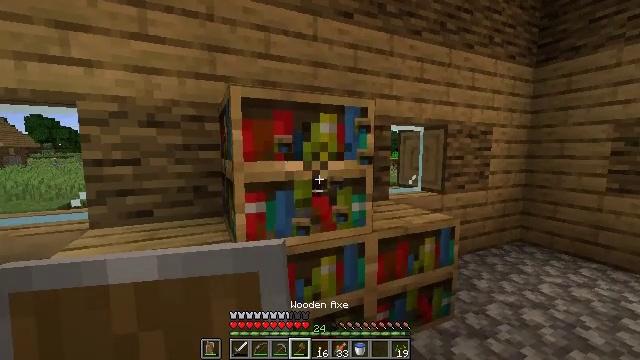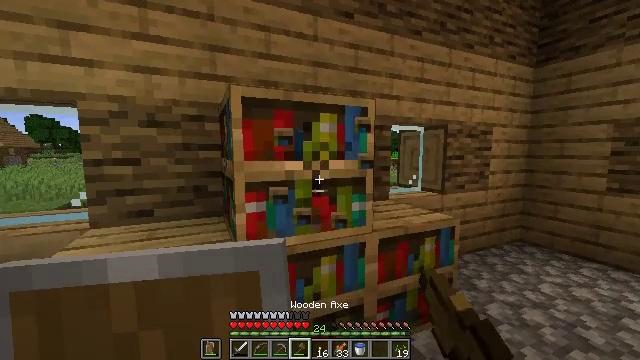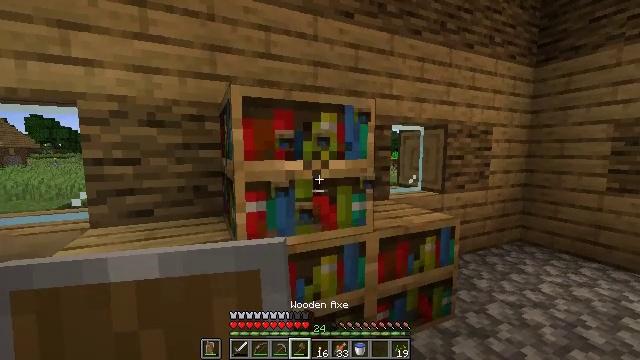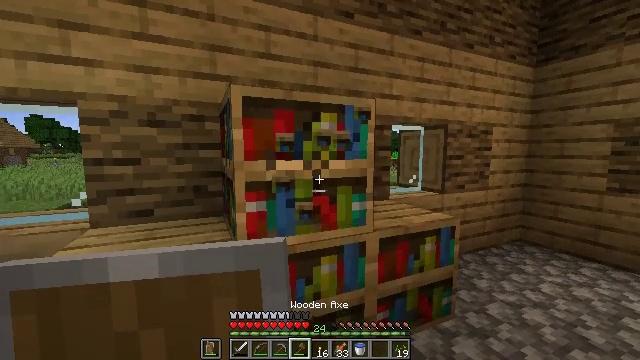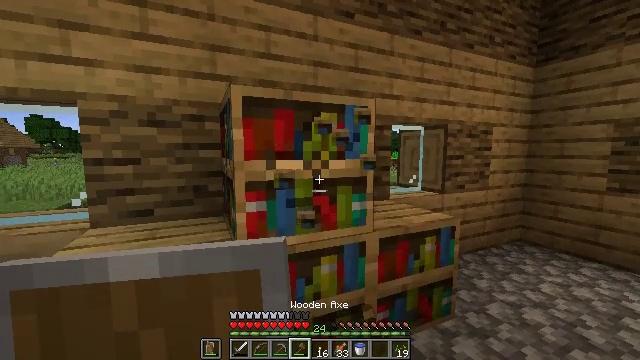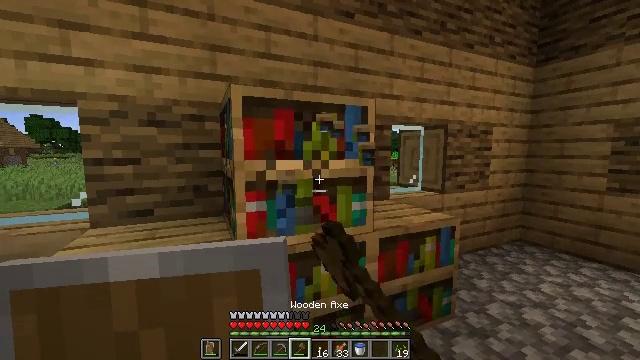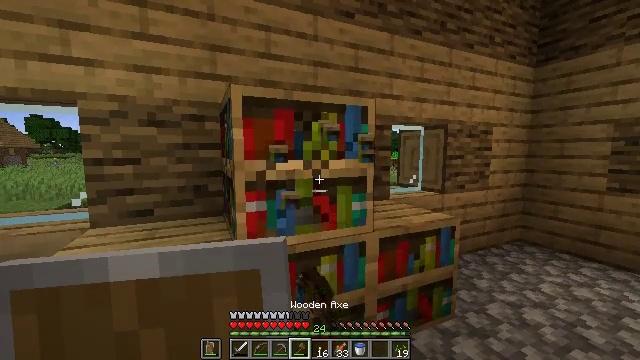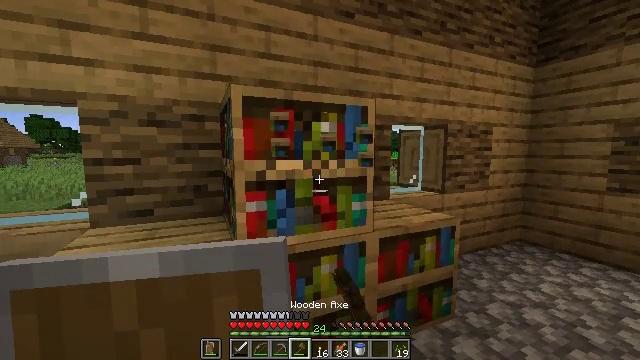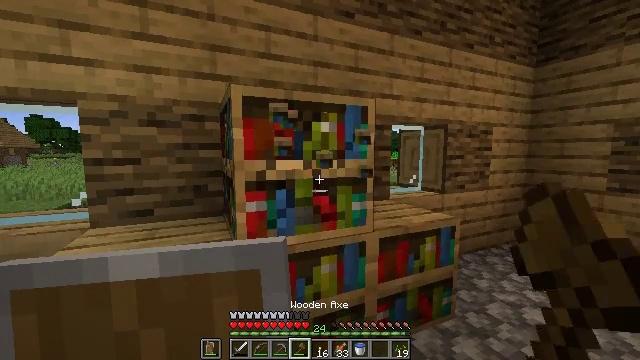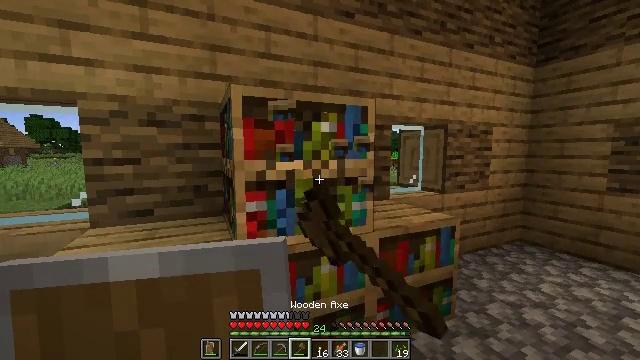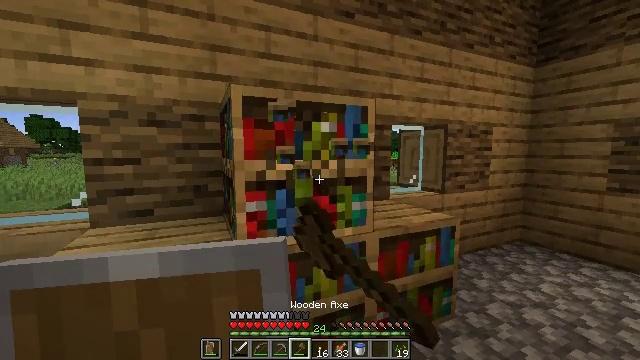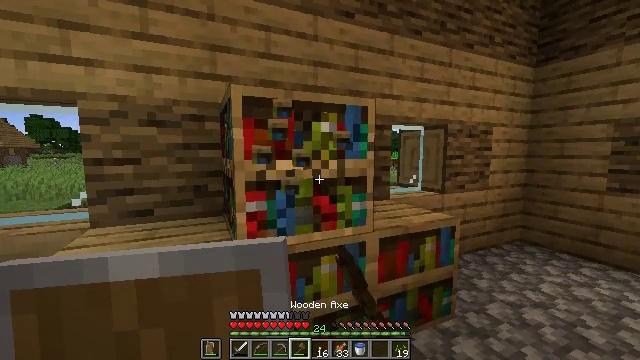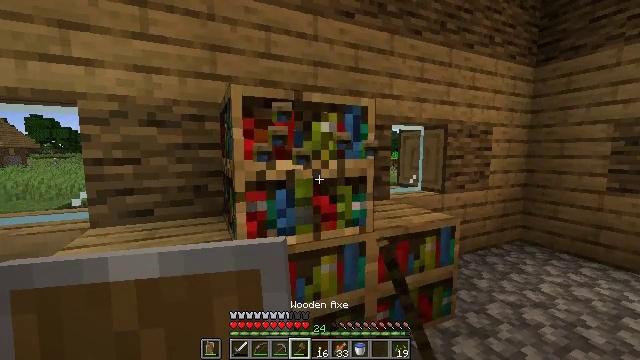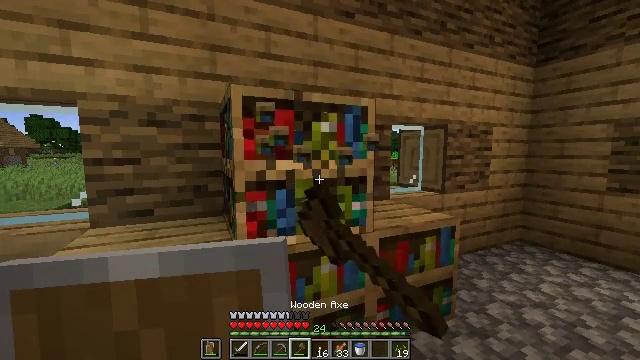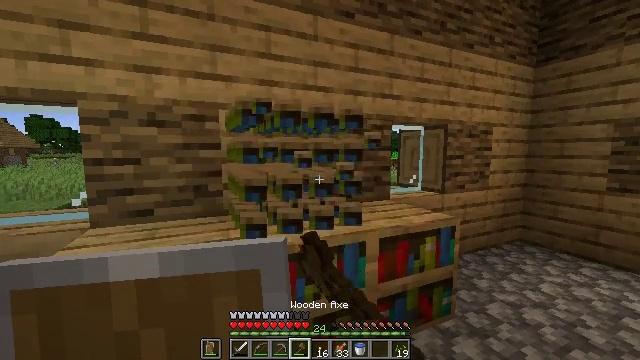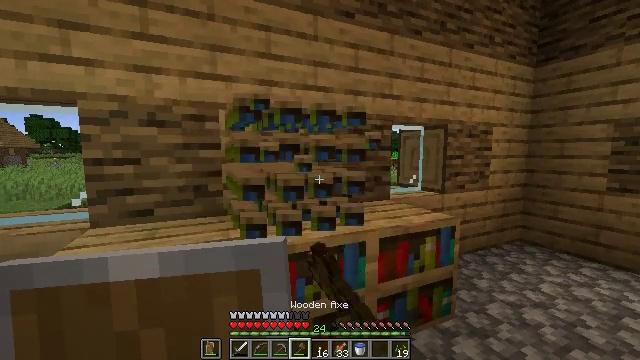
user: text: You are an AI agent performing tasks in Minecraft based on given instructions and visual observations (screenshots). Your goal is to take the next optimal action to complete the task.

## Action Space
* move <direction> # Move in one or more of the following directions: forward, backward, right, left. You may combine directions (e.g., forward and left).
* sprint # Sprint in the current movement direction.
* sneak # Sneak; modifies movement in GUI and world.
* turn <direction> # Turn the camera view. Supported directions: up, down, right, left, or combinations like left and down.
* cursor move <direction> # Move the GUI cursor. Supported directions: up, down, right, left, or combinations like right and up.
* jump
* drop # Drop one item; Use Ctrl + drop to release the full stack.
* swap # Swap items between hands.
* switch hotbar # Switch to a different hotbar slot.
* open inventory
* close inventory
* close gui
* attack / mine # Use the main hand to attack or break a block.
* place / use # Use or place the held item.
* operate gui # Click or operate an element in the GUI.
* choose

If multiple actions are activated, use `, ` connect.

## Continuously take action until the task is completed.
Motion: motion action
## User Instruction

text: Collect books by breaking the bookshelf.
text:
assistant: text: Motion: attack / mine
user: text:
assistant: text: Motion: attack / mine
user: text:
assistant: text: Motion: attack / mine
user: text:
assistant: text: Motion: attack / mine
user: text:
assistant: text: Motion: attack / mine
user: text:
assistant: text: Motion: attack / mine
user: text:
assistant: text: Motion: attack / mine
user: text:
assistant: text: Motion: attack / mine
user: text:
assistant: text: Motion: attack / mine
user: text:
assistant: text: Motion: attack / mine
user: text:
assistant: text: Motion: attack / mine
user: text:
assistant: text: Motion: attack / mine
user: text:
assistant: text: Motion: attack / mine
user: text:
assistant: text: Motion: attack / mine
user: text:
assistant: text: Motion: attack / mine
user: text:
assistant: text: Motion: attack / mine
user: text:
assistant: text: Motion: attack / mine
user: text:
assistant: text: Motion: attack / mine
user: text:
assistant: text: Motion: turn left and down, attack / mine
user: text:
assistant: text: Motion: turn down, attack / mine
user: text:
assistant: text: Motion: attack / mine
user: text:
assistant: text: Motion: attack / mine
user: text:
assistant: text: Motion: attack / mine
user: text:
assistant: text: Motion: attack / mine
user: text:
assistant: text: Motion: turn left, attack / mine
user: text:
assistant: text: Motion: attack / mine
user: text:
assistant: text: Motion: attack / mine
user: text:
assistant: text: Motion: attack / mine
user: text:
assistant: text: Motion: attack / mine
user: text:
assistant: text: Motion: attack / mine